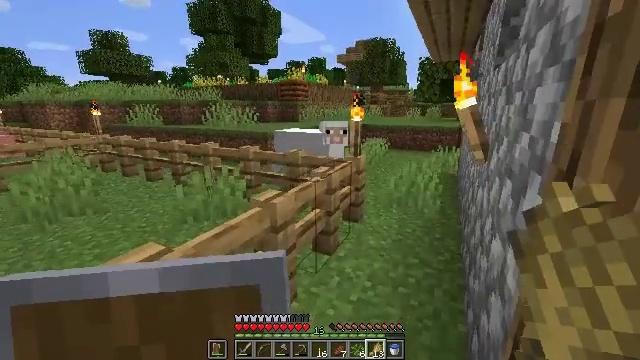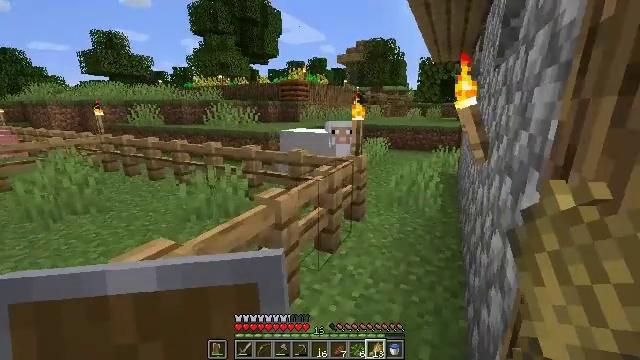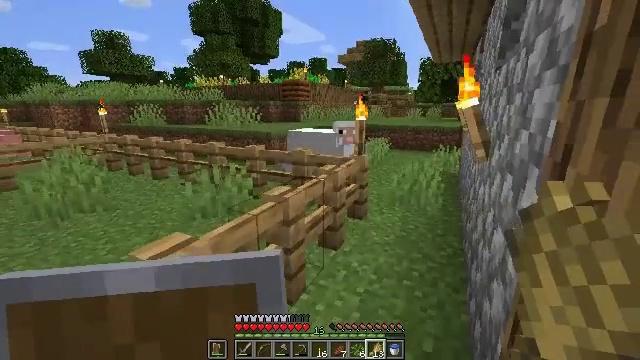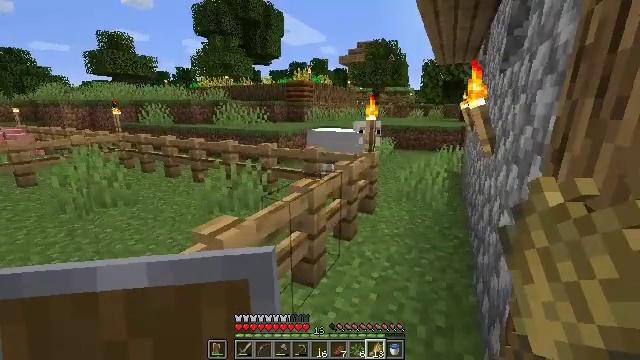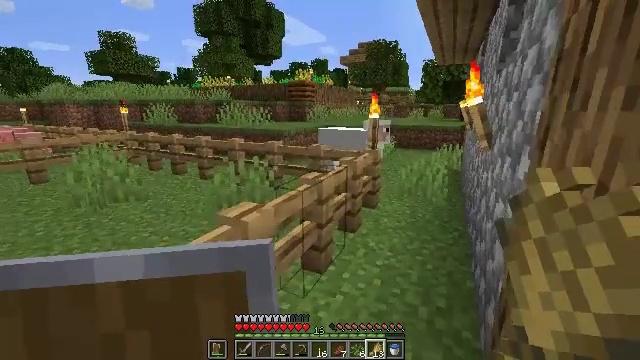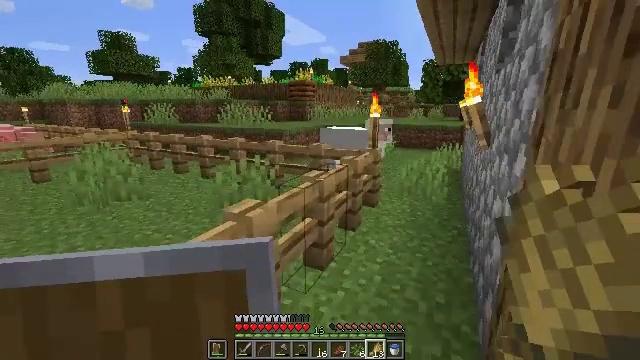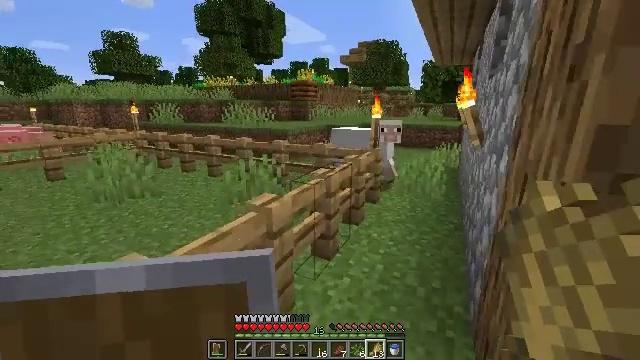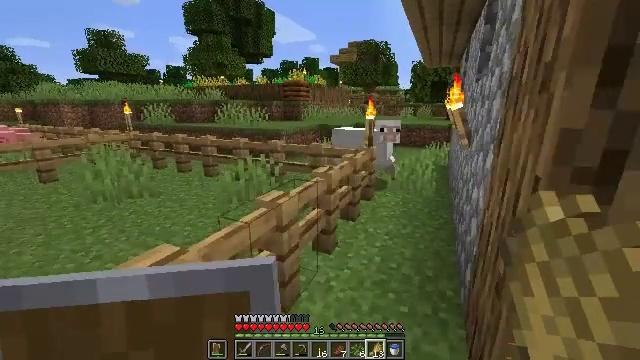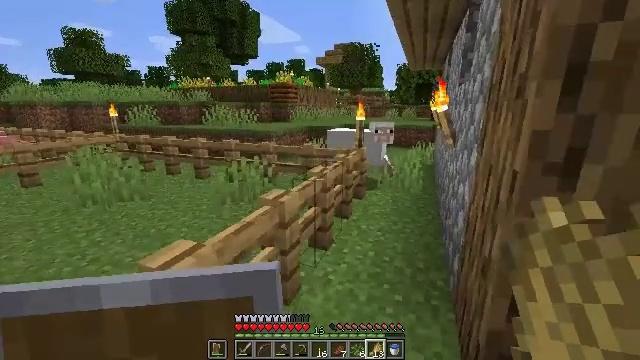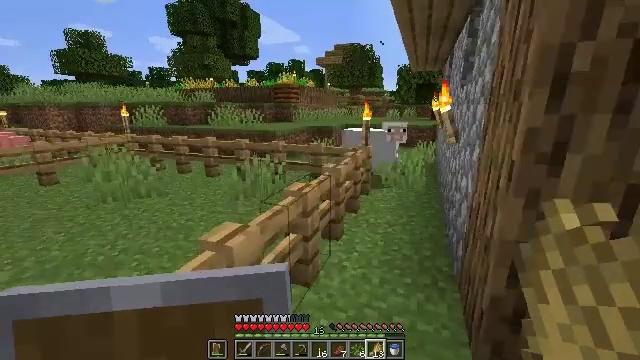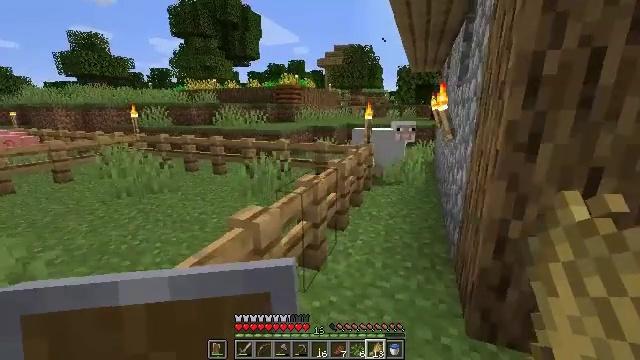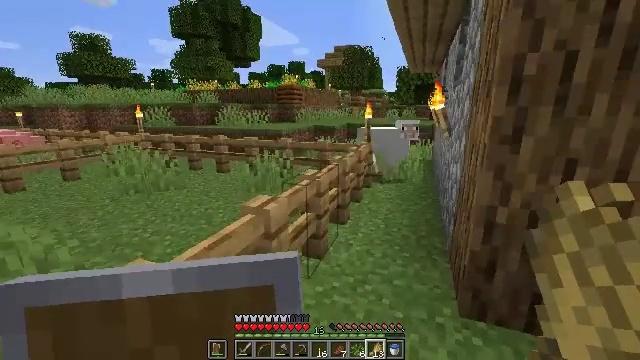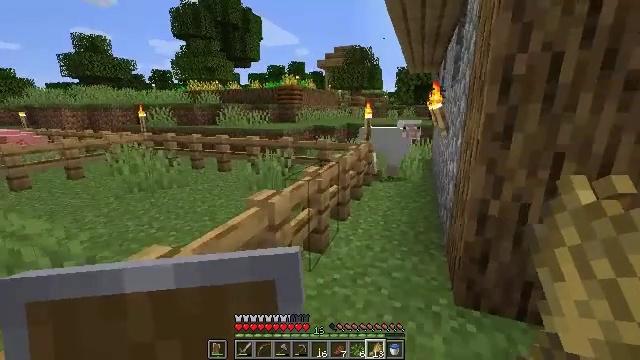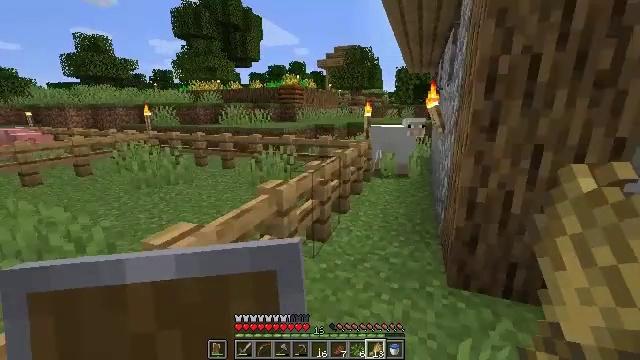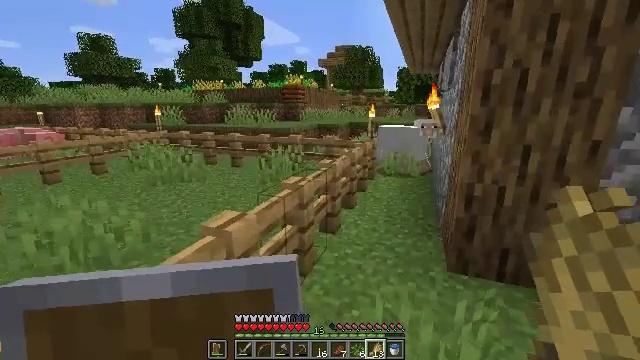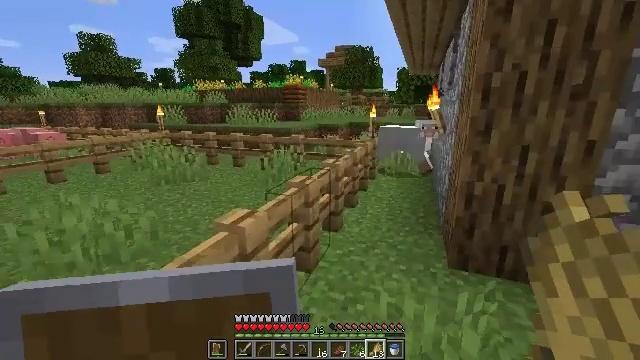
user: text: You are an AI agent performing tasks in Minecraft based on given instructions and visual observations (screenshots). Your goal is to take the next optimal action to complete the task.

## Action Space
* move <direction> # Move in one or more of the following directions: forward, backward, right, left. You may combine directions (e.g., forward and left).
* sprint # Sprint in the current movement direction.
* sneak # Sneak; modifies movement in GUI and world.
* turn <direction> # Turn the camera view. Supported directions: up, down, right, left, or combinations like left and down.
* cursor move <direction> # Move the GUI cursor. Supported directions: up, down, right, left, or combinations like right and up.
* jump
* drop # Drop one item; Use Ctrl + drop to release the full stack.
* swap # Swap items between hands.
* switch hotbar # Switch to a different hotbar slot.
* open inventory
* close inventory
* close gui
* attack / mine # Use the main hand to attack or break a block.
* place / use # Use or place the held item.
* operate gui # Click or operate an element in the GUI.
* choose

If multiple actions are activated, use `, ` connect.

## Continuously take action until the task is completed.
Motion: motion action
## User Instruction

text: Gather sugar cane for crafting.
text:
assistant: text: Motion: move back and move left
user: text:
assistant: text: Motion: move back and move left
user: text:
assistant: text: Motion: move back and move left
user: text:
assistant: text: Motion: move back
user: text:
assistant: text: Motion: move back
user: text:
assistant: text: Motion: move back and move left
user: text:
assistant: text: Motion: move back and move left, turn right
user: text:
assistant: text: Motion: move back and move left, turn right
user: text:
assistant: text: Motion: move back
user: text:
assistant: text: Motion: move back
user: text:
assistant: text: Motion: move back
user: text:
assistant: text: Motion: move back
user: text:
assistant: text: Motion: move back and move left
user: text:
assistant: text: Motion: move back and move left
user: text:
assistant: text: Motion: move back and move left
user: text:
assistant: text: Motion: move back and move left
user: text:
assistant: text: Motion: move back
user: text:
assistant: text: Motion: move back
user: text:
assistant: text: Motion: move back
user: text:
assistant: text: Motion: move back
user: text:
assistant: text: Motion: move back and move left
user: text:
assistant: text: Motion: move back and move left
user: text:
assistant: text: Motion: move back and move left
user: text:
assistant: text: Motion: move back and move left
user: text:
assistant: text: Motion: move back and move left
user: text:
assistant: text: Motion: move back and move left
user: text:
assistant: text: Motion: move back and move left
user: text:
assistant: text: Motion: move back and move left
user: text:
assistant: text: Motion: move back and move left
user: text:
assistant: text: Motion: move back and move left